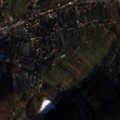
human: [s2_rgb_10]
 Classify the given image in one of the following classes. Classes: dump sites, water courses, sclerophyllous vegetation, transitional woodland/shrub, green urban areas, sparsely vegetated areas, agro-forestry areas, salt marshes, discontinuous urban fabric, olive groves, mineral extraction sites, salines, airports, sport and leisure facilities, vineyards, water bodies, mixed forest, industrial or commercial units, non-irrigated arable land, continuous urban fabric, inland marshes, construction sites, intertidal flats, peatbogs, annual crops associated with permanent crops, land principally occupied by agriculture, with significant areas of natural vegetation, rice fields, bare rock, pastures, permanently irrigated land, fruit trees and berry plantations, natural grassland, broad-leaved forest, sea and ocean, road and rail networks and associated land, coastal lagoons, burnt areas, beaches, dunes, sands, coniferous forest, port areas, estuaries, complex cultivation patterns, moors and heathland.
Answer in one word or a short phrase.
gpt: discontinuous urban fabric, complex cultivation patterns, broad-leaved forest